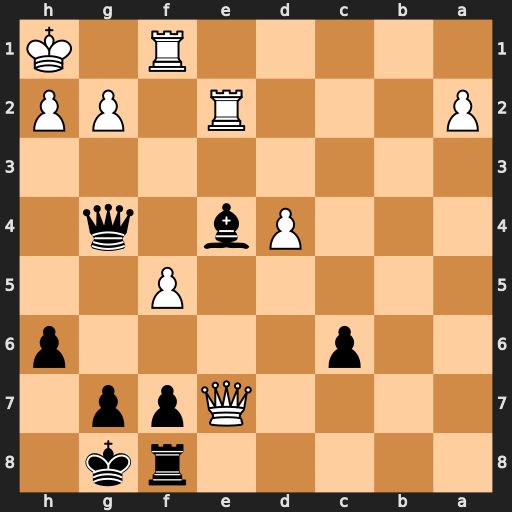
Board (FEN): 5rk1/4Qpp1/2p4p/5P2/3Pb1q1/8/P3R1PP/5R1K
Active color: b
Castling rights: -
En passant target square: -
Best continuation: Qxe2 Qxf8+ Kxf8